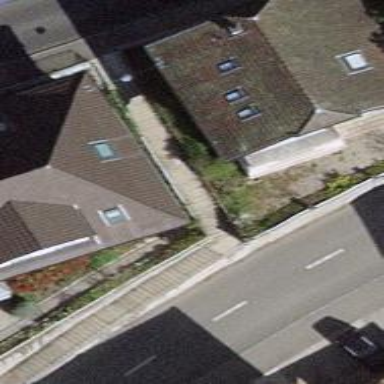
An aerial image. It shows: Concrete steps.